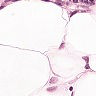
Metastatic tissue present: no